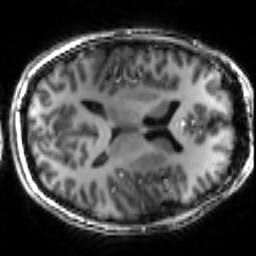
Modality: T1w
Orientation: axial
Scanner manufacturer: siemens
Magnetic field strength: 6.98 T
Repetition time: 2.2 s
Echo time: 0.00276 s